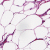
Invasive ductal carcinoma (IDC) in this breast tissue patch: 0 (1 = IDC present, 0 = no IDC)